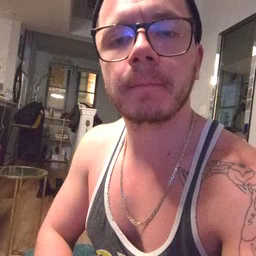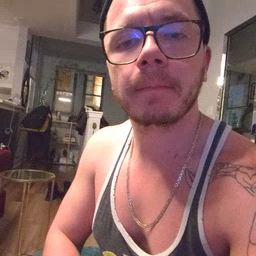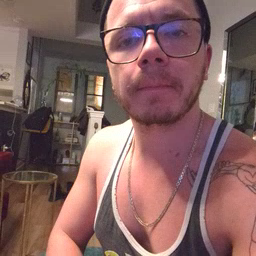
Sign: underwear